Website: walmart
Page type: payment
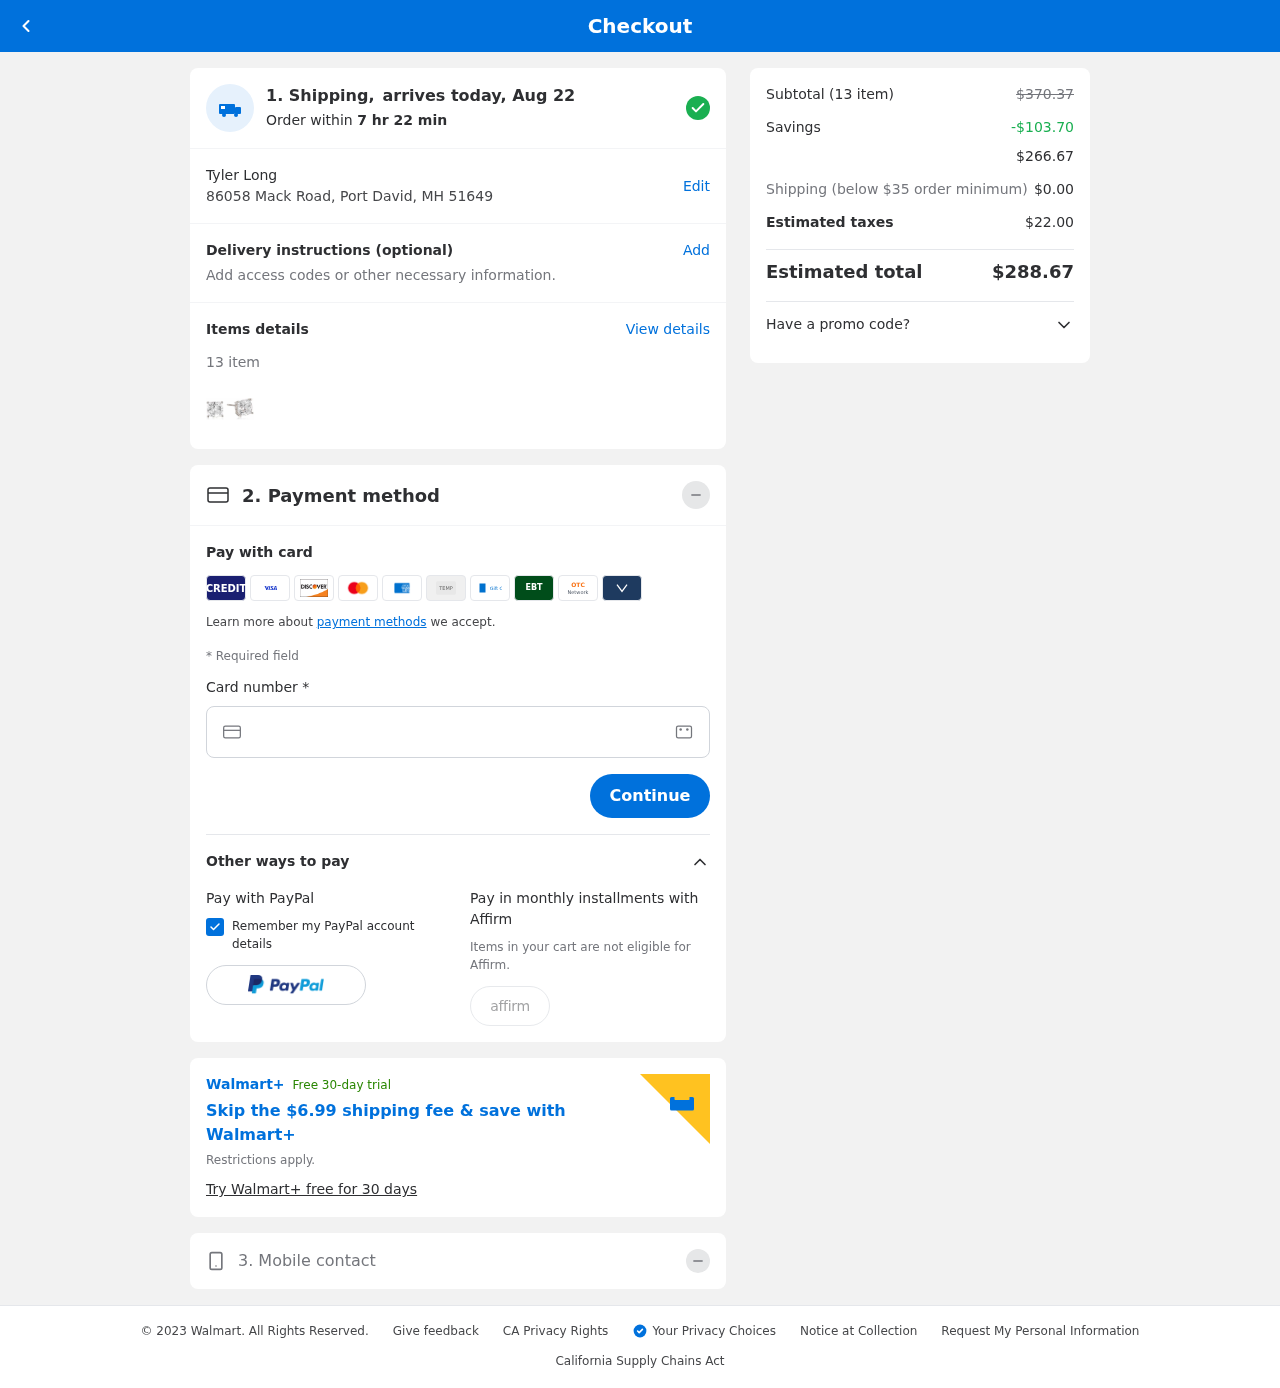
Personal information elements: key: PII_FULLNAME
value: Tyler Long
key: PII_STREET
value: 86058 Mack Road
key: PII_CITY_STATE_ZIP
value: Port David, MH 51649
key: PII_CARD_NUMBER
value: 4219 5339 5143 2029
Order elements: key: ORDER_DELIVERY_DATE
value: Aug 22
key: ORDER_NUM_ITEMS
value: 13
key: ORDER_SUBTOTAL_BEFORE_SAVINGS
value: $370.37
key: ORDER_SAVINGS
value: -$103.70
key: ORDER_SUBTOTAL
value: $266.67
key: ORDER_SHIPPING_COST
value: $0.00
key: ORDER_TAX
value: $22.00
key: ORDER_TOTAL
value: $288.67